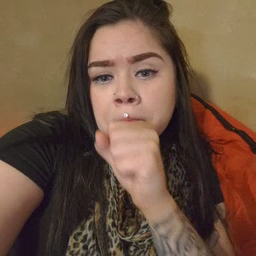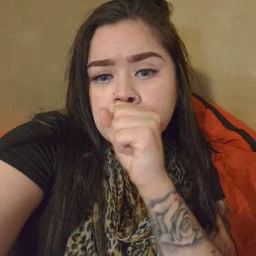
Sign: balloon